Field crop: maize
Growth stage: 2
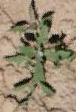
Species: atriplex